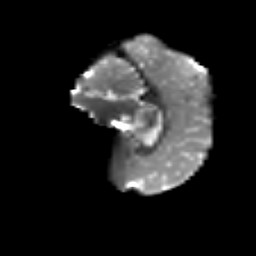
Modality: T2w
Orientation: sagittal
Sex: male
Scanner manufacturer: siemens
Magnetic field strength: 3 T
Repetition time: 5 s
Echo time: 0.071 s